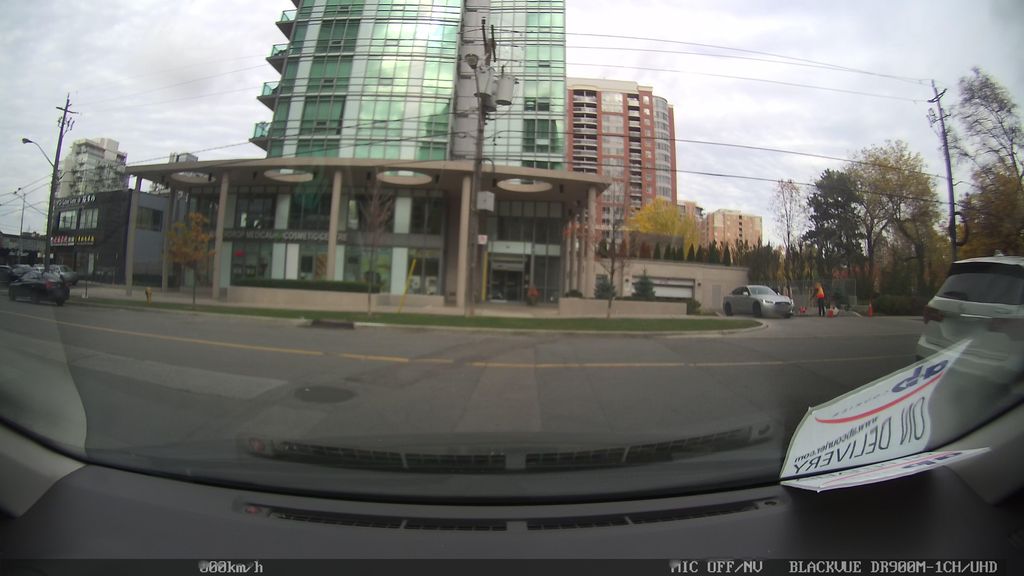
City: toronto